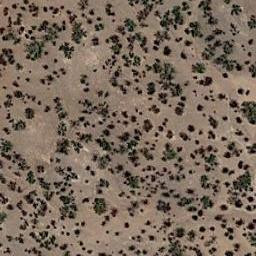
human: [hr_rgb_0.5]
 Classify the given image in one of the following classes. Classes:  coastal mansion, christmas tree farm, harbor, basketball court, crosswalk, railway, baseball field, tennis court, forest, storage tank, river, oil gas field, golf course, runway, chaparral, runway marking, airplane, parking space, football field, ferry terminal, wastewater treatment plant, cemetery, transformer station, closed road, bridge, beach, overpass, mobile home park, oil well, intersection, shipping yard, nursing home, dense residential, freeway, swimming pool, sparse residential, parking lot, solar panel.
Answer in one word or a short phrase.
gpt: chaparral